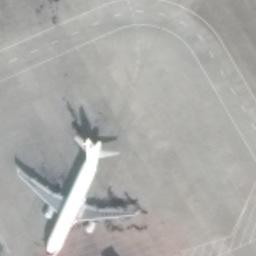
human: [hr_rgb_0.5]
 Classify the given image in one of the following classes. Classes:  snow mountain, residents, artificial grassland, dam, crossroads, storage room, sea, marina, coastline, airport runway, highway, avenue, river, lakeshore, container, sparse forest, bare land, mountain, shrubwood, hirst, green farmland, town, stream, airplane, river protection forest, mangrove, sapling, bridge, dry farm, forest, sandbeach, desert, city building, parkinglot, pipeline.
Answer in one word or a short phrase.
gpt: airplane